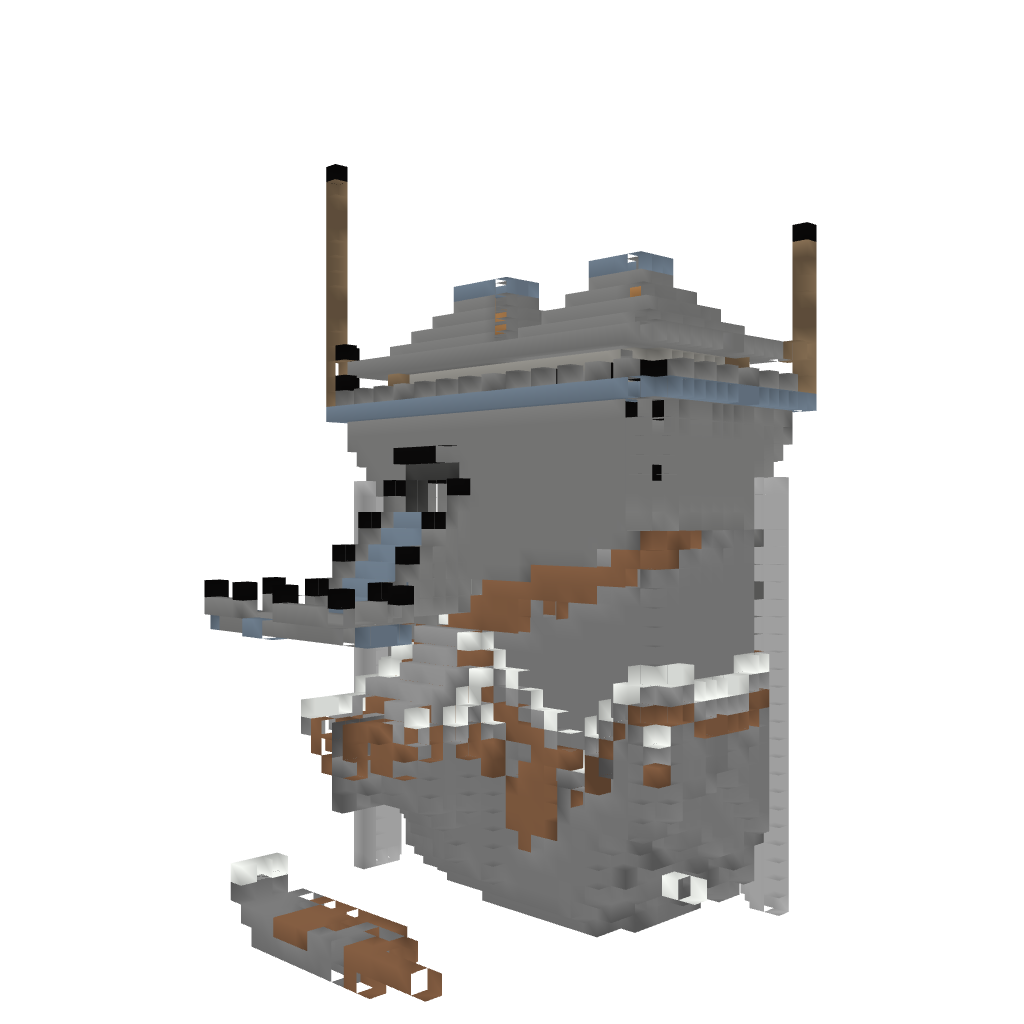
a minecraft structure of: Simple Floating Castle